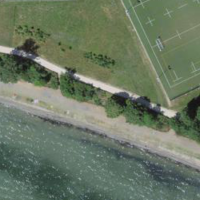
EUNIS habitat code: 53
Species observed at this site:
Populus nigra
Bucephala clangula
Cygnus olor
Potamopyrgus antipodarum
Corylus avellana